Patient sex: F
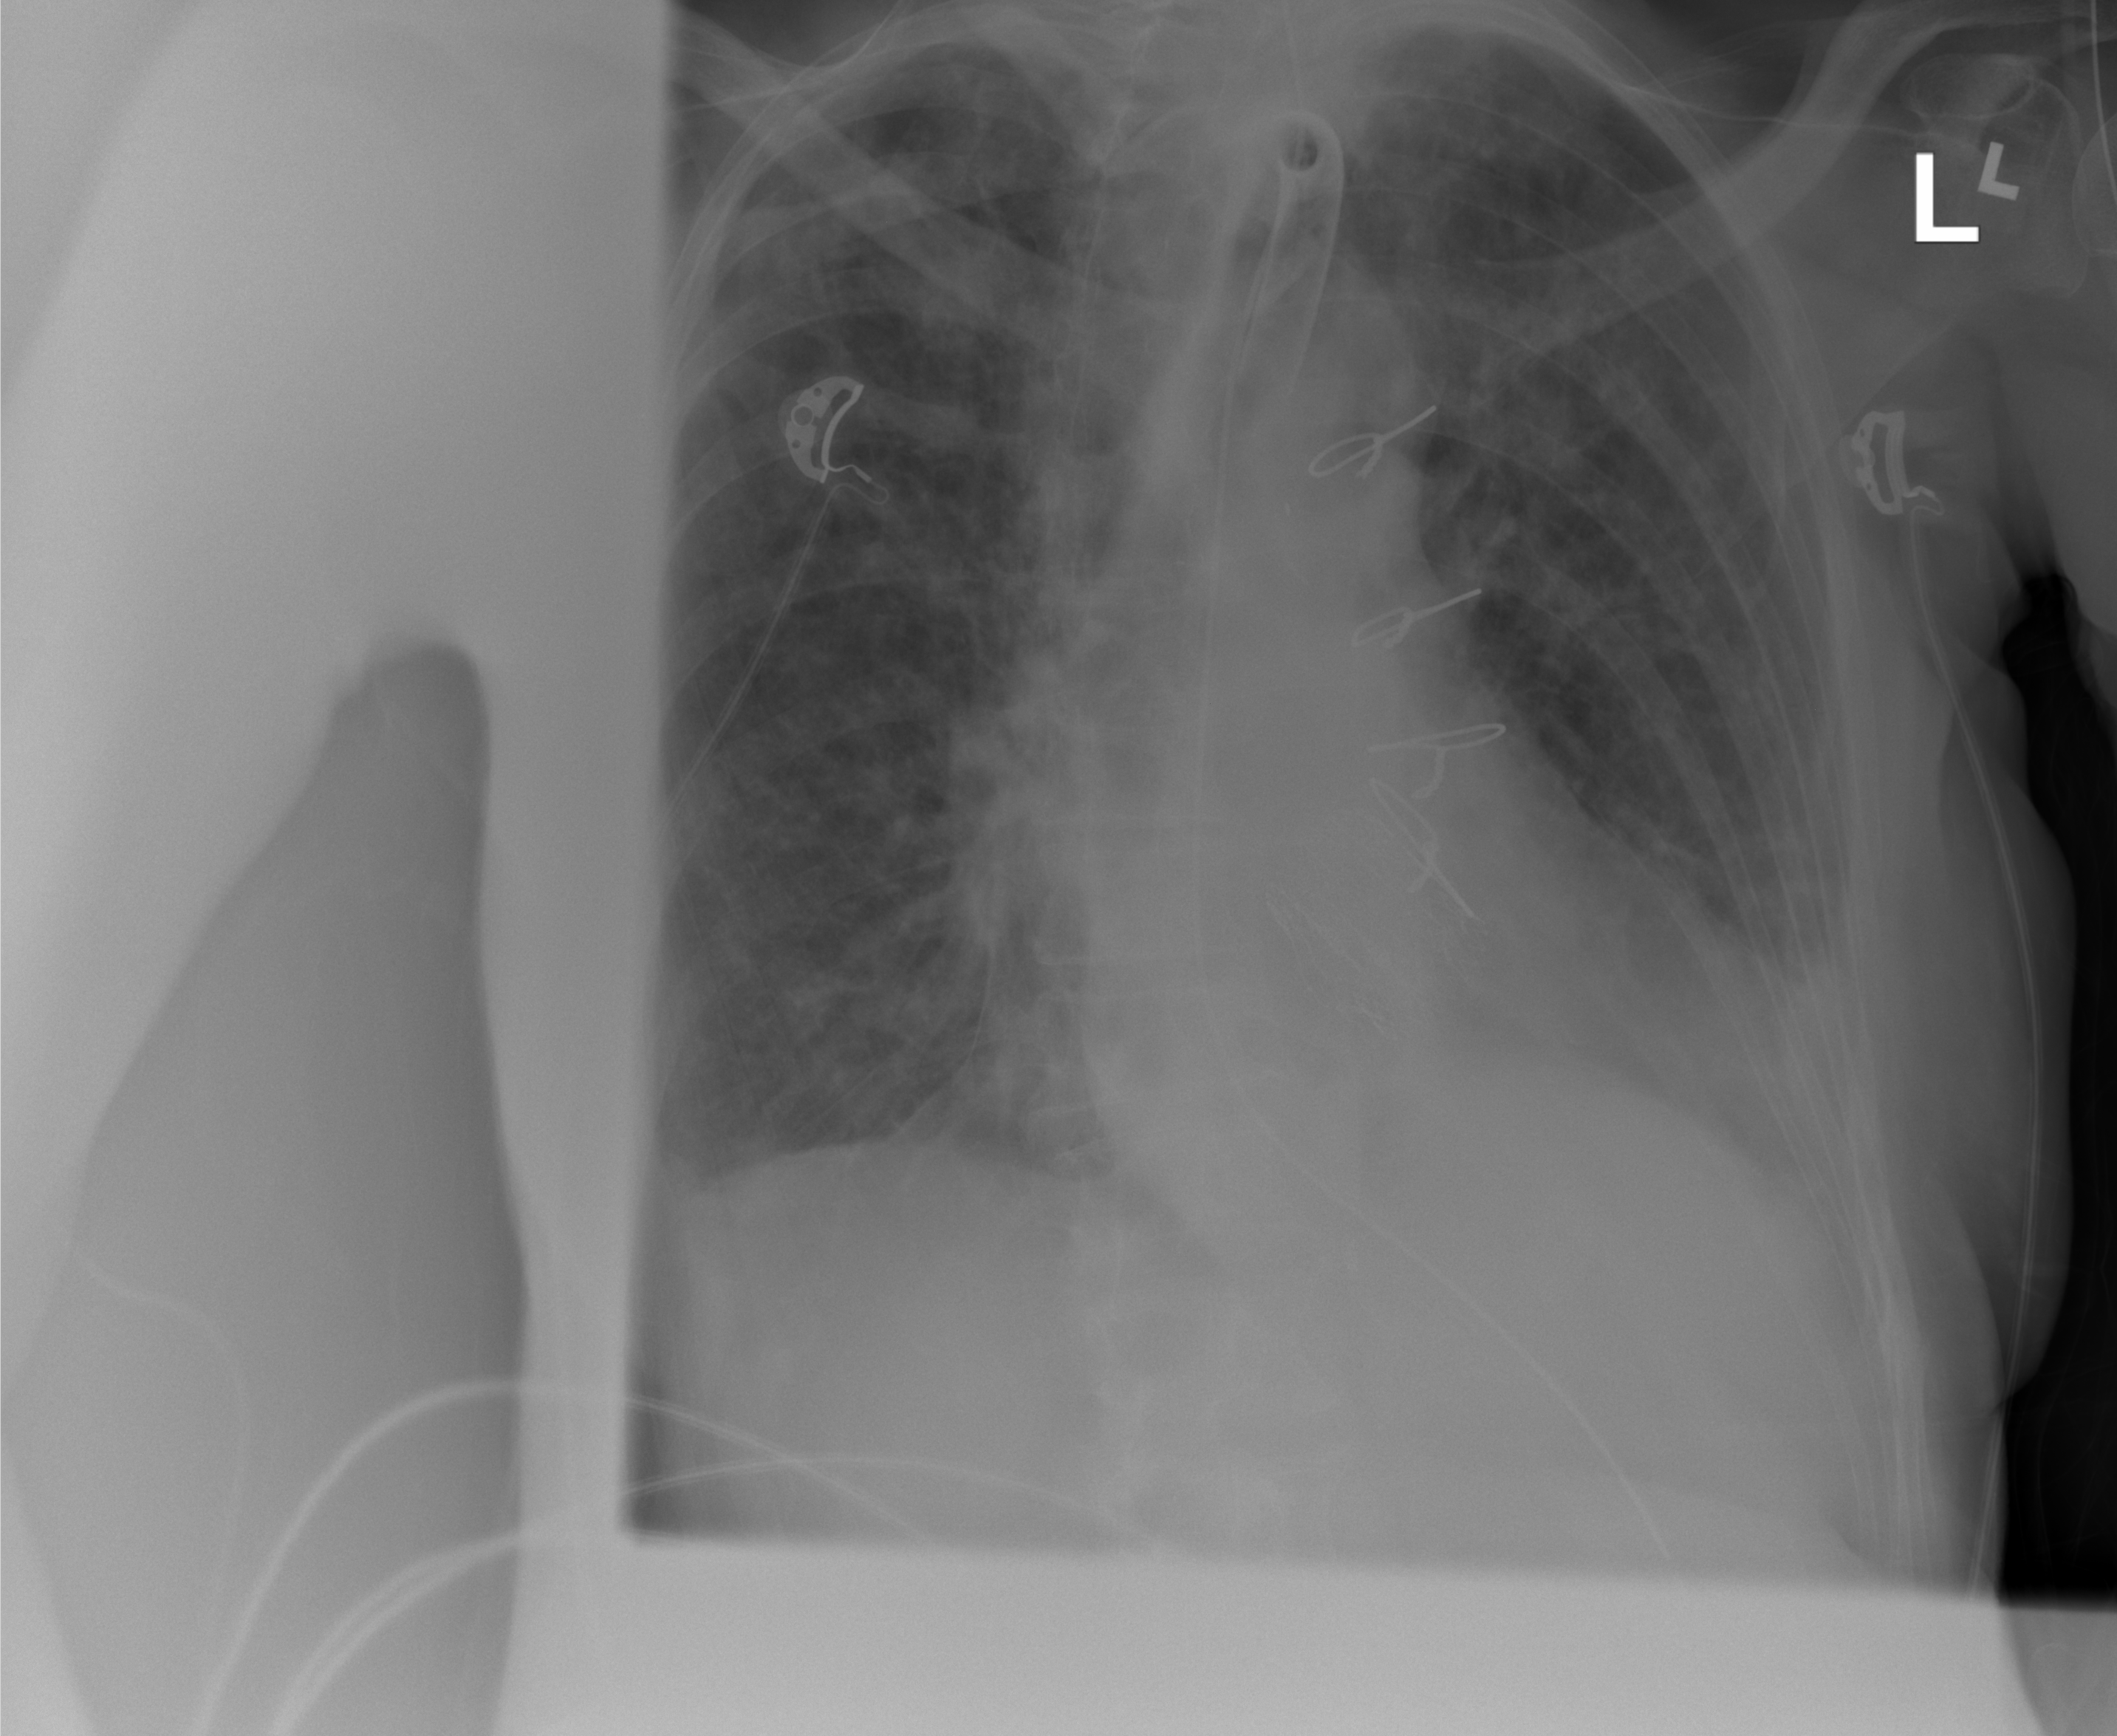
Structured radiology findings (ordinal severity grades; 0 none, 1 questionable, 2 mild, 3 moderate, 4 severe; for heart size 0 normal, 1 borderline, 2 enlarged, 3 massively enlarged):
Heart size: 0
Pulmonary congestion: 2
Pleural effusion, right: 0
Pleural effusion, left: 0
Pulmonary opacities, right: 2
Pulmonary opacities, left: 2
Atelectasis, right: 2
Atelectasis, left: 2